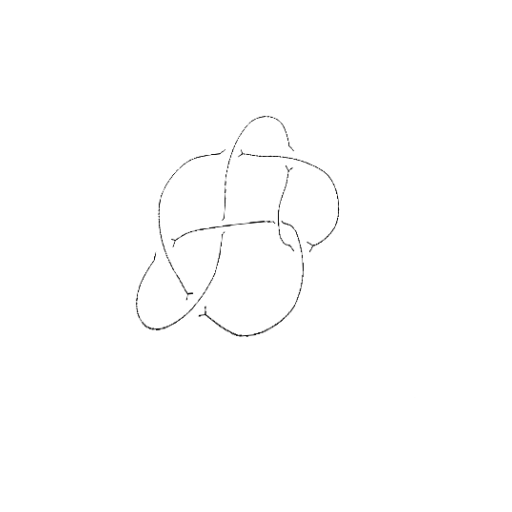
Crossing number: 7